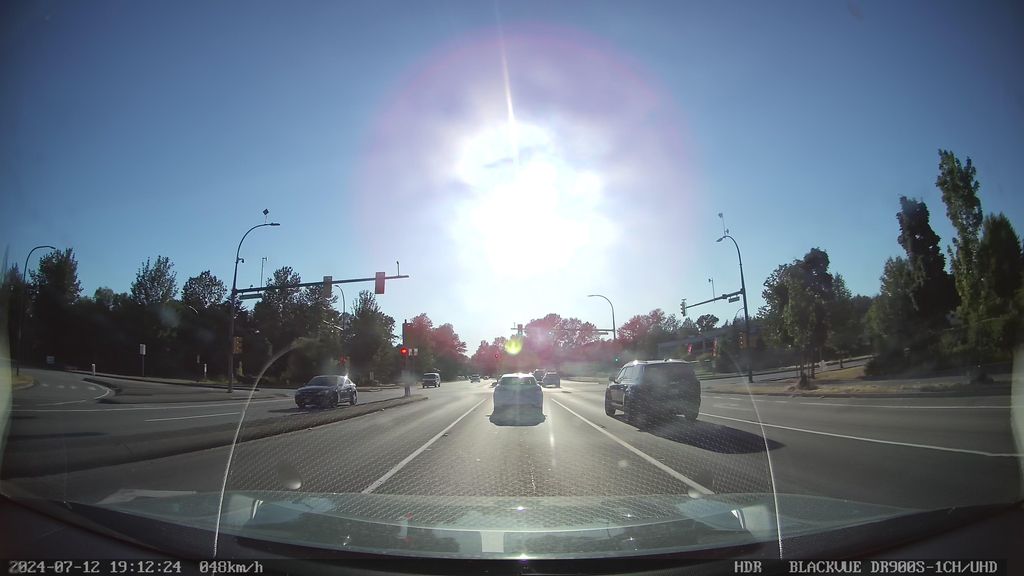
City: vancouver